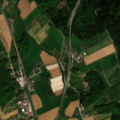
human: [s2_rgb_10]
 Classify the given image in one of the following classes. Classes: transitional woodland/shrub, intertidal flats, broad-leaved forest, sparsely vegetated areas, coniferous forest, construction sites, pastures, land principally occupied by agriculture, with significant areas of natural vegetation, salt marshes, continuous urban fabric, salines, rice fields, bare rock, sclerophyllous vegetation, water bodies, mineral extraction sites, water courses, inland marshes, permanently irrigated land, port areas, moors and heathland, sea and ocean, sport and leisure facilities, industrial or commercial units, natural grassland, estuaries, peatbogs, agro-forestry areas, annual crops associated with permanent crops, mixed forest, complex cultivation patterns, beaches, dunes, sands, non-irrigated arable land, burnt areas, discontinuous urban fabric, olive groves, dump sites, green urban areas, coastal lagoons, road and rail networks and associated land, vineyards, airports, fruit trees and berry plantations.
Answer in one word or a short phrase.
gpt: non-irrigated arable land, complex cultivation patterns, land principally occupied by agriculture, with significant areas of natural vegetation, mixed forest